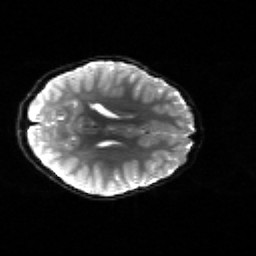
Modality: sbref
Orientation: axial
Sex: female
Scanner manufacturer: siemens
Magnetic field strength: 3 T
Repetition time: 5 s
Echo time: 0.071 s